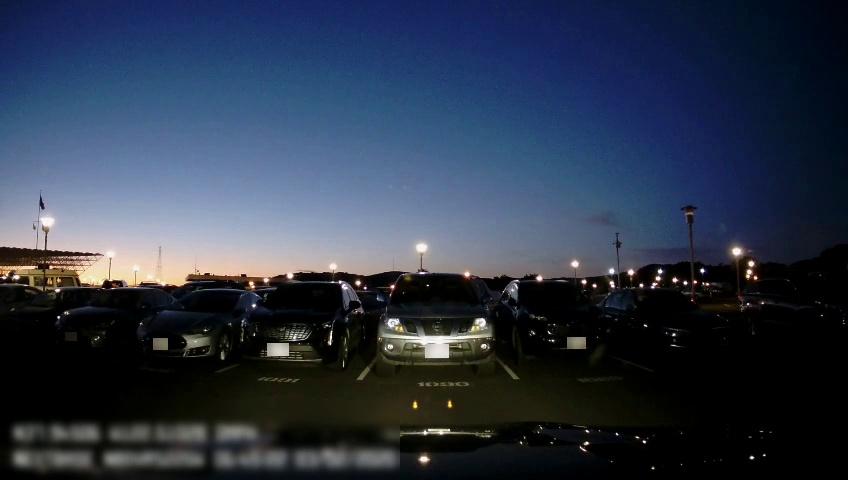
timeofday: Night
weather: Other
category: Drivable Space
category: Vehicles | SUV
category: Vehicles | Car
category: Vehicles | SUV
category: Vehicles | Truck
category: Vehicles | SUV
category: Vehicles | Car
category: Vehicles | Car
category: Vehicles | Car
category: Vehicles | Car
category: Vehicles | Other LV
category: Vehicles | SUV